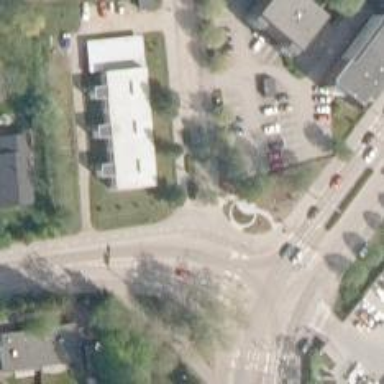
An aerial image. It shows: Asphalt cycleway.